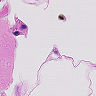
Metastatic tissue present: no